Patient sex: M
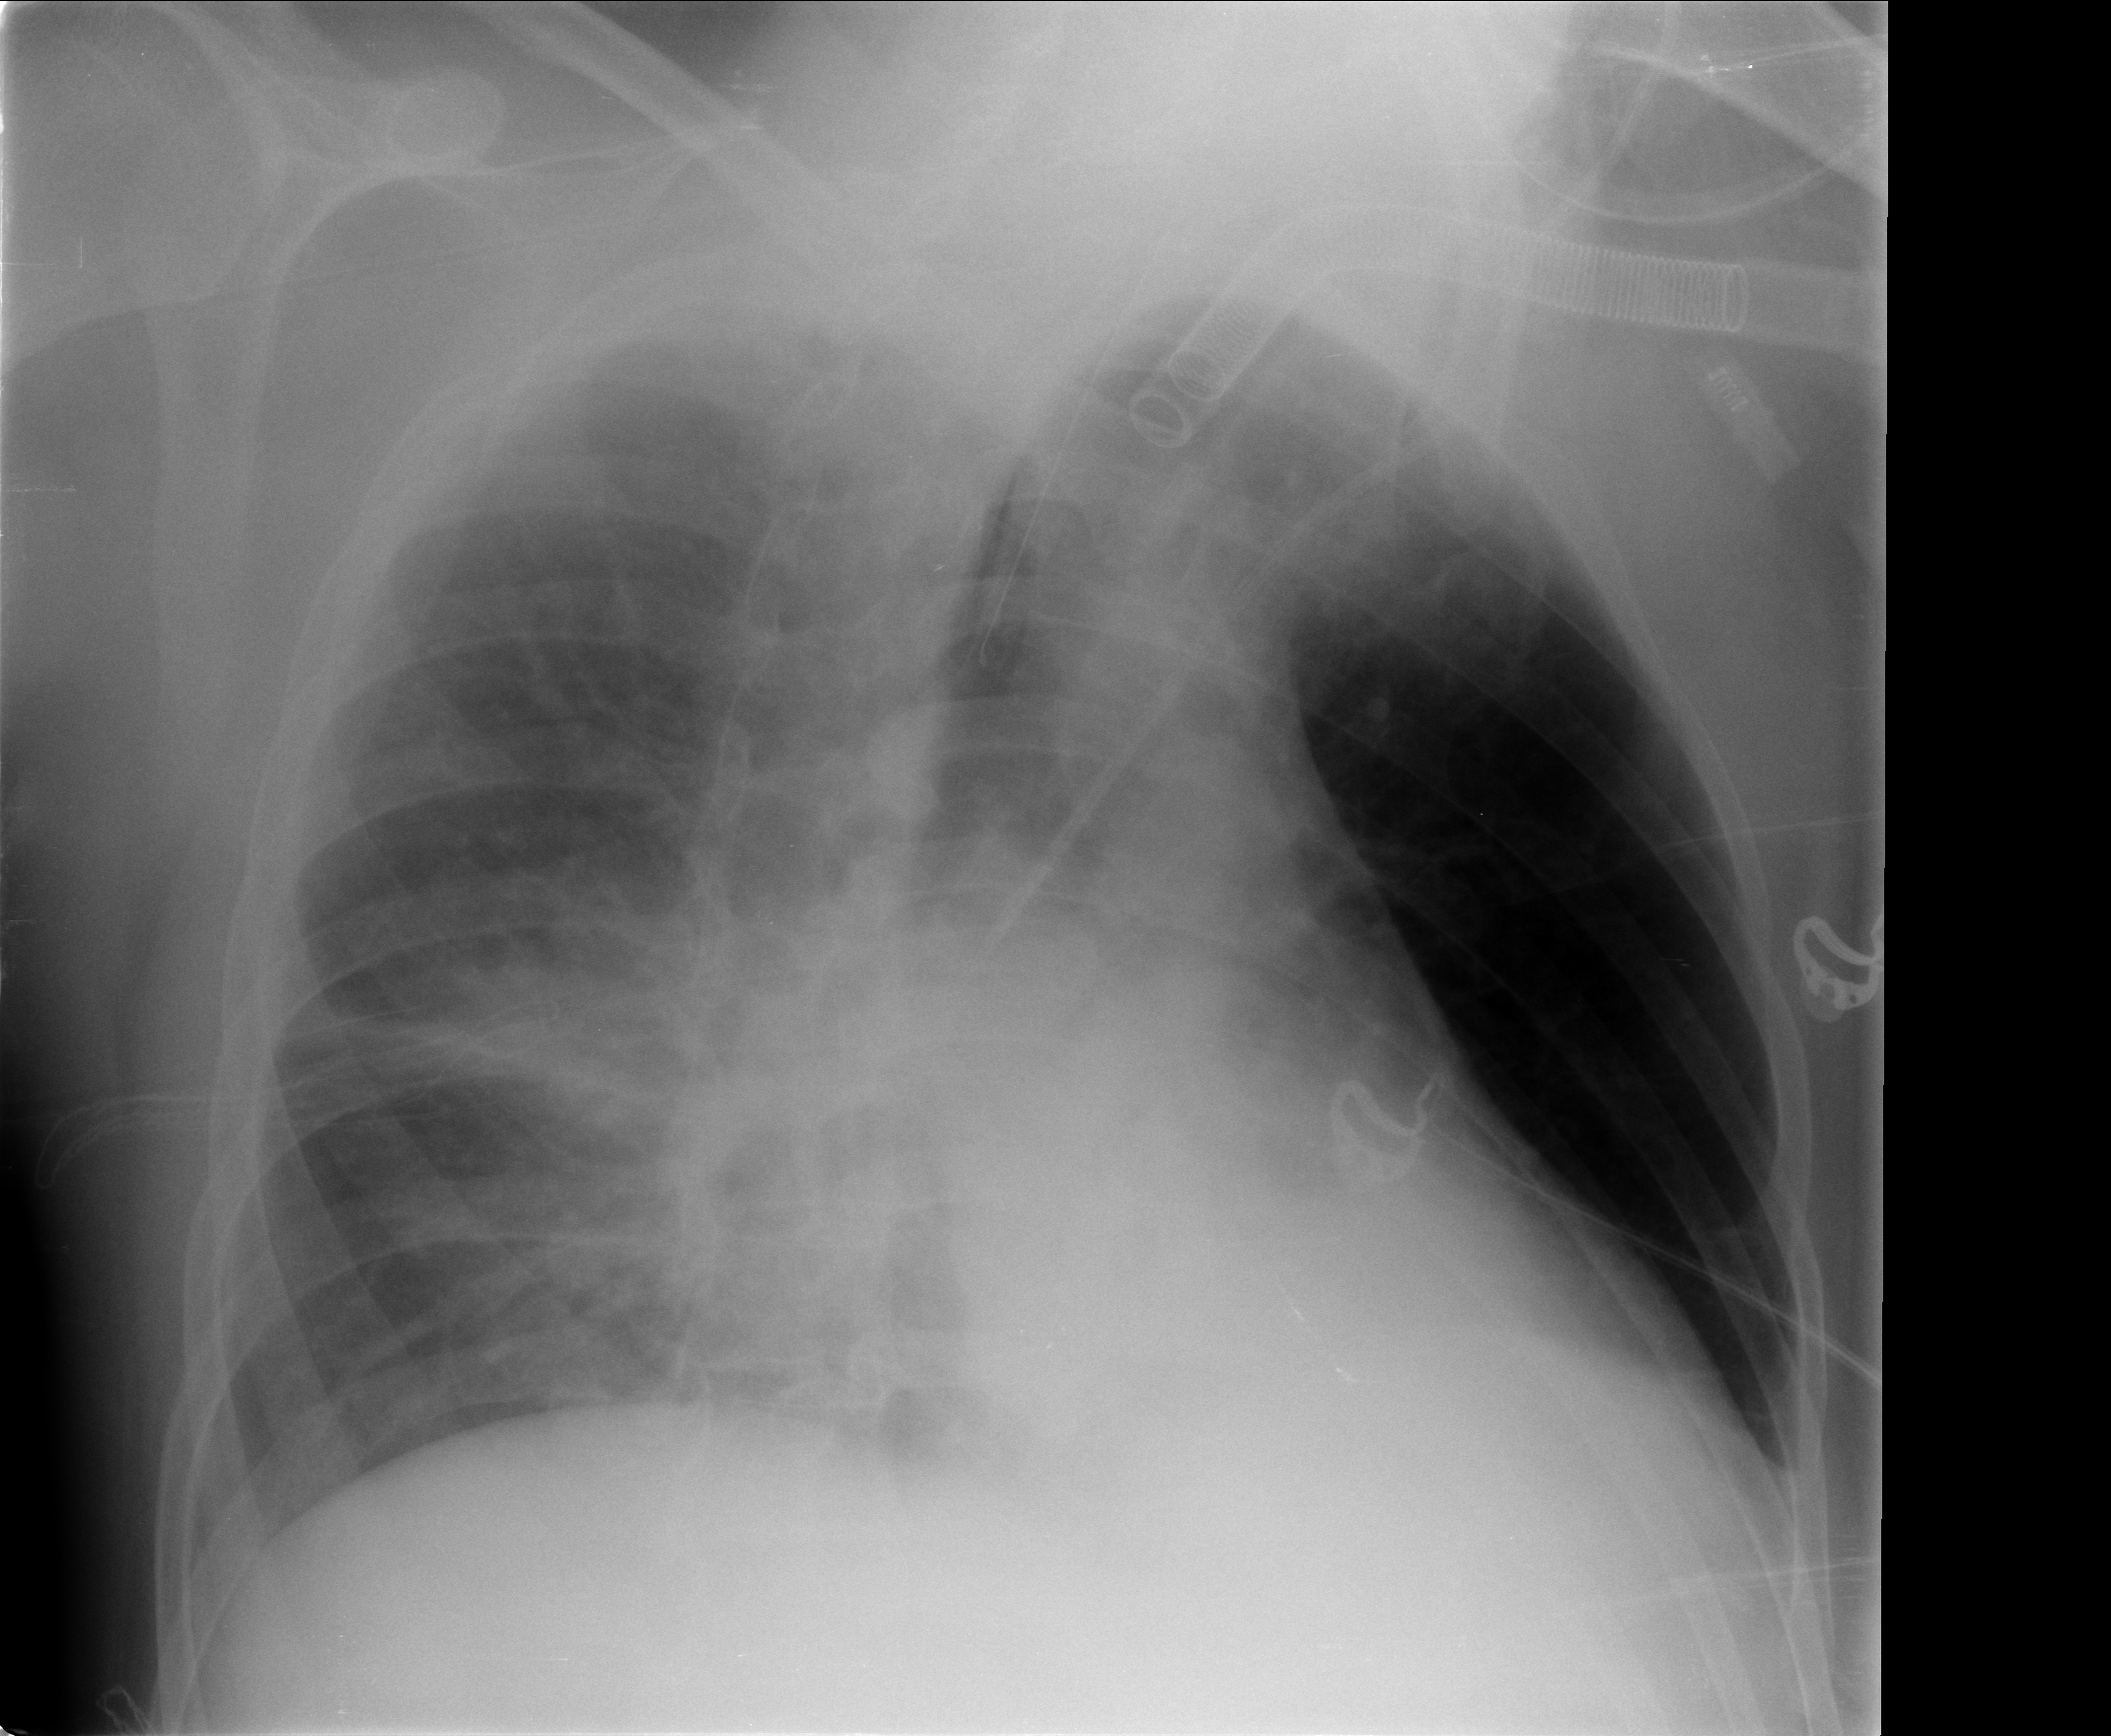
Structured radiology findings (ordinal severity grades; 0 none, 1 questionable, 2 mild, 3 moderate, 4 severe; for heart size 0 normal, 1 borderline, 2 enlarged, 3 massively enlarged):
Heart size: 0
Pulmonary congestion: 0
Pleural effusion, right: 0
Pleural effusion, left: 0
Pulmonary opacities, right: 0
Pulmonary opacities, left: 0
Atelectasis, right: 2
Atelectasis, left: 2